Question: I have the following visible binding in ko:
'''
<div data-bind="visible: !hasConnection()" style="display: none;">
<p>
You have no connections created yet!
<a href="#" data-bind="click: getAvailableConnections">Create one now?</a>
</p>
</div>
'''
the respective sections of the VM for this binding are:
'''
existingConnectionsListViewModel.connections = mapping.fromJS([]);
existingConnectionsListViewModel.hasConnection = ko.computed(function () {
return existingConnectionsListViewModel.connections().length > 0;
});
'''
when the connections array changes the visible bindings (there are more visible bindings like this on my view) work in all browsers including ie8 and 9
---
Further investigation:
If while the console window is closed I create a connections making existingConnectionsListViewModel.connections().length to be 1
I can see afterwards that the array has not been updated:

If I refresh the page or go through the whole process with dev toolbar open then the array will have the correct number of items.
- 'console.log'- - -
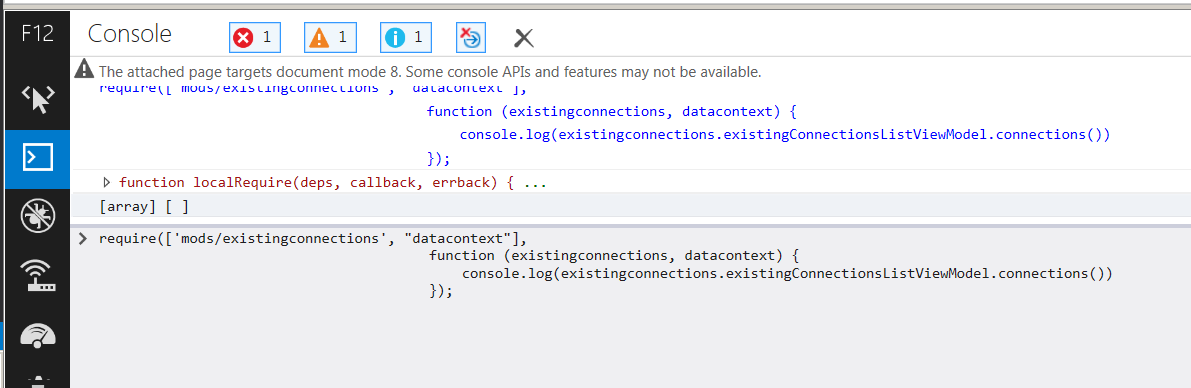
Answer: When having issues regarding part of the code not working when console window is closed there are is also another important thing you should check except not having console.log statement in your code.
And that is ajax caching. IE is notorious for caching ajax results and if your response is cached then your observable is not going to receive the new data to notify your visible bindings.
Make sure you have 'cache: false' enabled as a global setting for whichever ajax tool you are using.
for jQ or amplify use:
'''
$.ajaxSetup({
cache: false
});
'''